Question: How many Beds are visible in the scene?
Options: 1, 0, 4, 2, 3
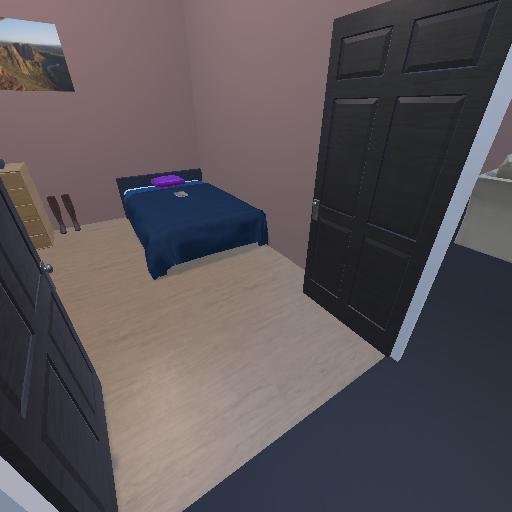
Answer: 1